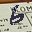
Label: 6